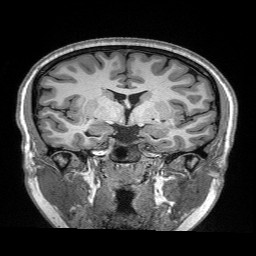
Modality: T1w
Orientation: sagittal